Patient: sex M, age 46
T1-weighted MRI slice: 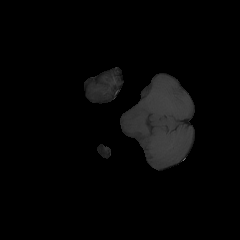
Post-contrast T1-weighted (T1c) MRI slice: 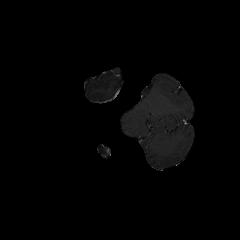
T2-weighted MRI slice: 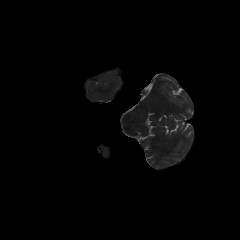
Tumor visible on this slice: no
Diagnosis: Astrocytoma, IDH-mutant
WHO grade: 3